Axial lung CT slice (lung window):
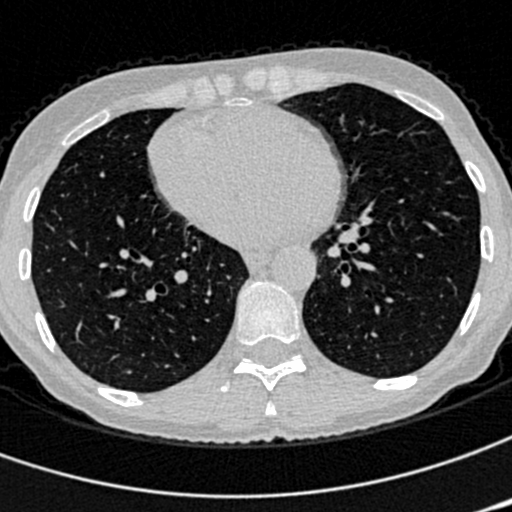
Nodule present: no